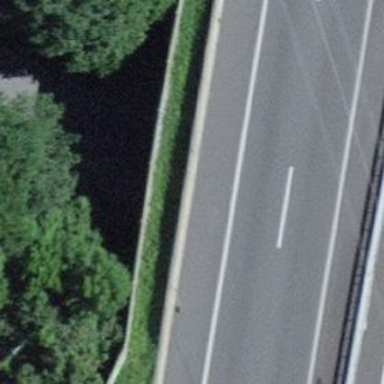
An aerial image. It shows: Residential road with tunnel and separate sidewalks.